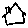
Label: house